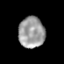
Tissue: prostate
Cell type: Epithelial cells
Senescence score: 0.3342
Nuclear area (px): 789
Mean DAPI intensity: 157.521